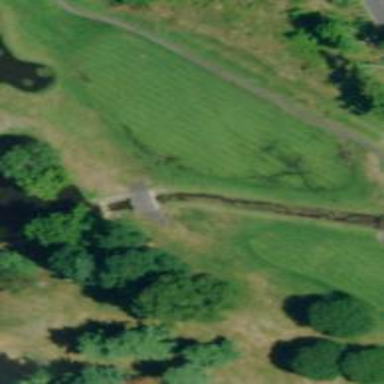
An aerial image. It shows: Golf fairway surrounded by grass.